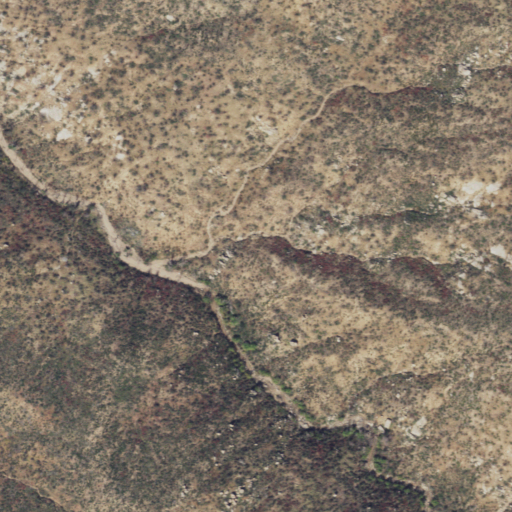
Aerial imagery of mountains in Arizona named Mazatzal Mountains containing only grassland